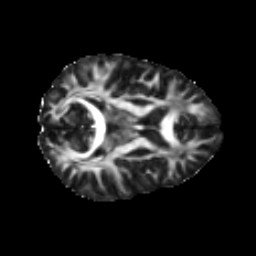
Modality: FA
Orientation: axial
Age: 26
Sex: female
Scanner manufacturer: ge
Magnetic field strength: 3 T
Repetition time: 7.8 s
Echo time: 0.0606 s